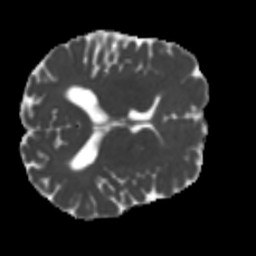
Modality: MD
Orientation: axial
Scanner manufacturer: siemens
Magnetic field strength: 3 T
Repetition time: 4 s
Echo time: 0.0594 s